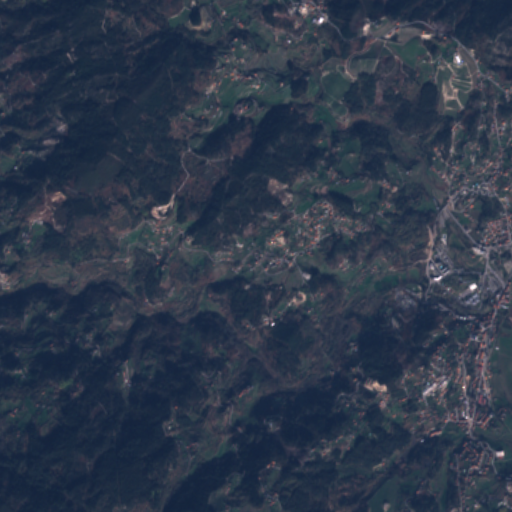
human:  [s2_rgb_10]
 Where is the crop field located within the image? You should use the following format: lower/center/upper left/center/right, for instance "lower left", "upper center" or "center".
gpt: The crop field is located in the lower right of the image.
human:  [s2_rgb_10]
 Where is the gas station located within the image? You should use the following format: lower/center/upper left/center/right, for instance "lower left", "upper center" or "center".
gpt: The gas station is located in the center right of the image.
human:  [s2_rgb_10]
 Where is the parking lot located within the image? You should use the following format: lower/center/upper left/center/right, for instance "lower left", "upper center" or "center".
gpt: The parking lot is located in the lower right of the image.
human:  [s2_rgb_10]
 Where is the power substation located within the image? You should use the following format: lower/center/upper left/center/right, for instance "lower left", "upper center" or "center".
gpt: The power substation is located in the lower right of the image.
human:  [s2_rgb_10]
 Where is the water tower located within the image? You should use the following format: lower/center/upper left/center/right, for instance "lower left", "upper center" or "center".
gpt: The water tower is located in the lower right of the image.
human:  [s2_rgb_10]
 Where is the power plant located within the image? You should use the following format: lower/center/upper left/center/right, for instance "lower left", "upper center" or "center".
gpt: There is no power plant in the image.